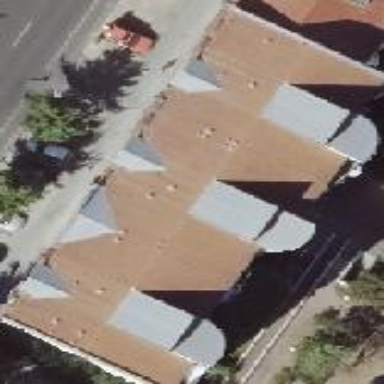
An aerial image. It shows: Residential building.